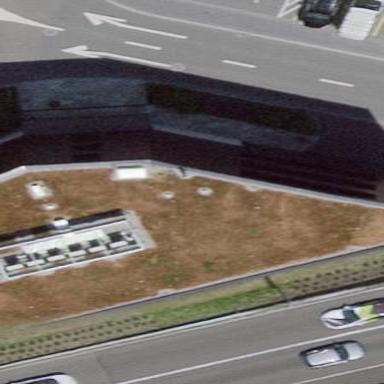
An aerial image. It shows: Commercial building.